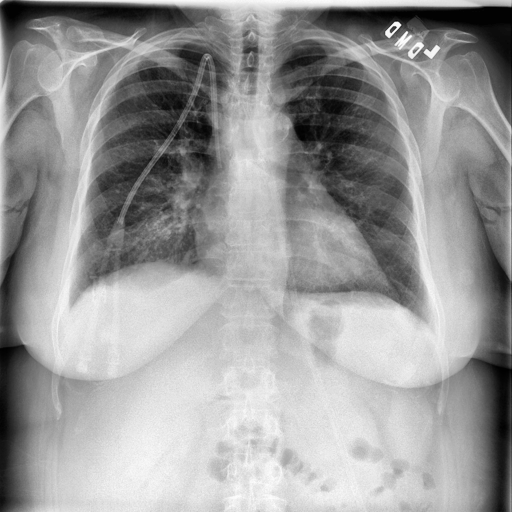
Finding: NORMAL